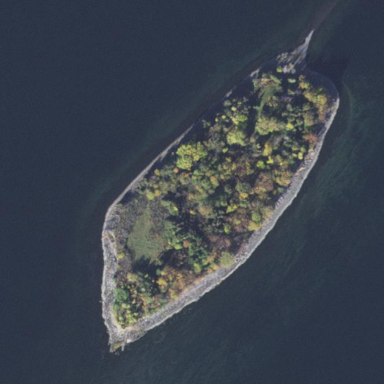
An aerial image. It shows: Islet.